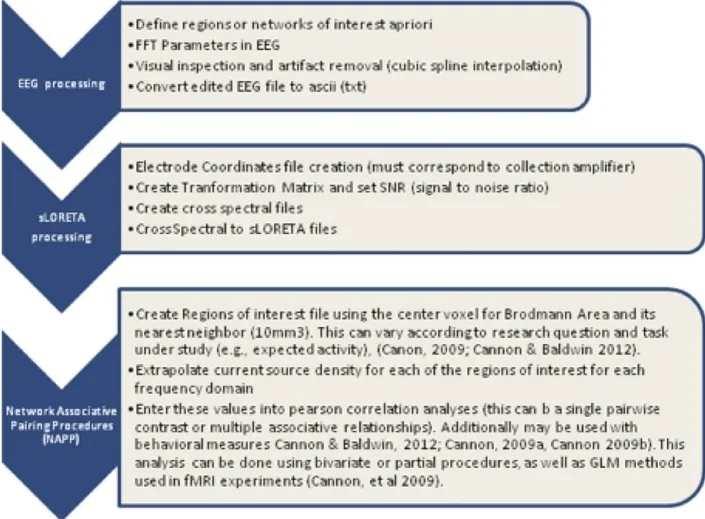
Procedure to examine the associations between the center voxel within a specified Brodmann Area (BA) and its nearest neighbor (10 mm3). Listed in the figure from top to bottom are the steps used to process EEG data and create the correlation maps between regions of interest (ROIS). In short, EEG data must be processed first with careful attention given to artifact contamination and its potential influence across all steps of the sLORETA procedures. The next step is to create the sLORETA files in order to extract the CSD at specified ROIs. Finally, using any statistical program the correlations between the ROID, or networks of interest can be contrasted for functional associations.
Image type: chart (chart)